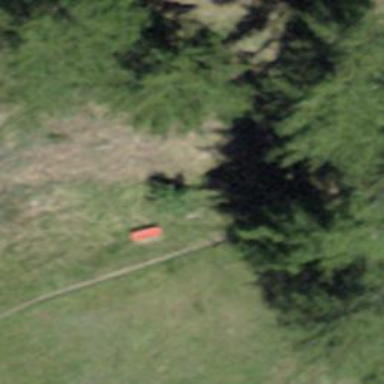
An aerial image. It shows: Bench.